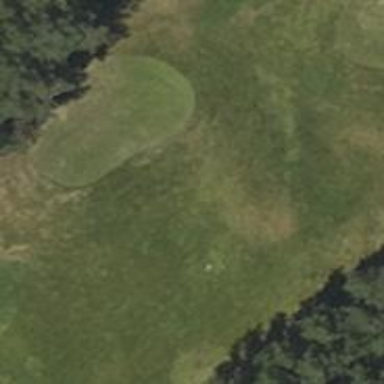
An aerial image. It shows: Golf tee.